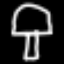
Label: mushroom